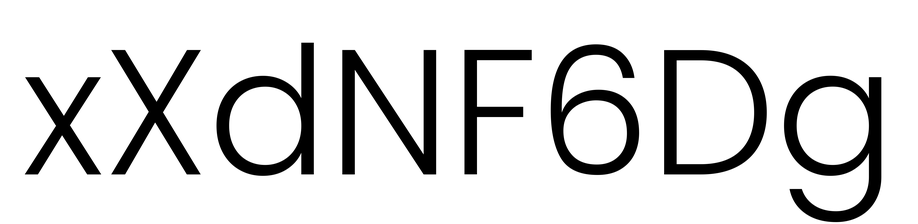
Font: Poppins-Light